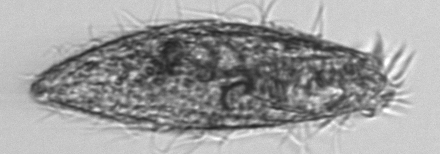
Label: Euplotes_morphotype1